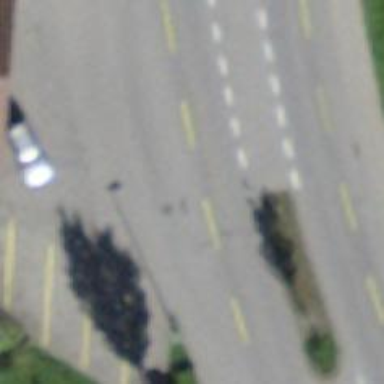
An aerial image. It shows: Secondary road with asphalt surface.